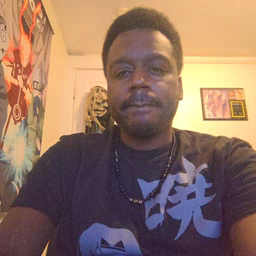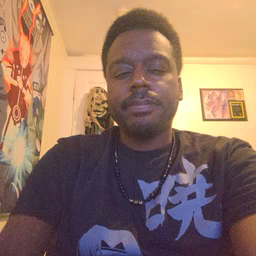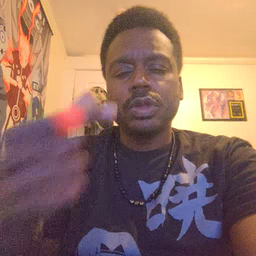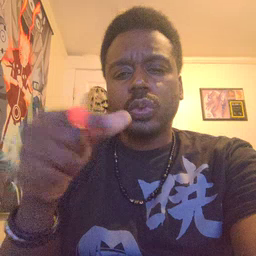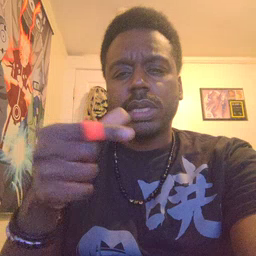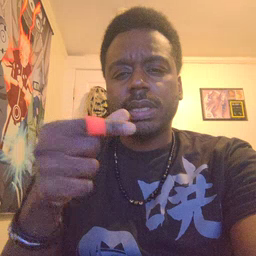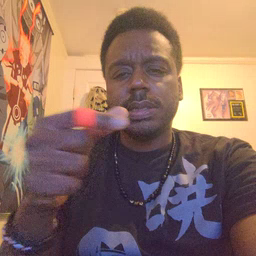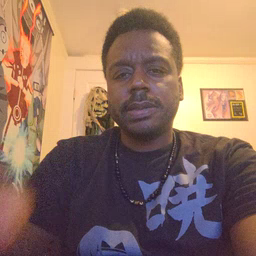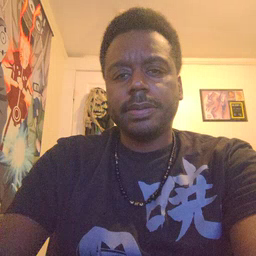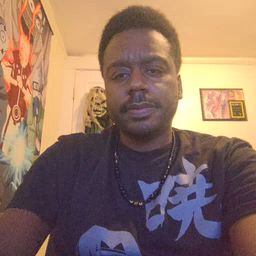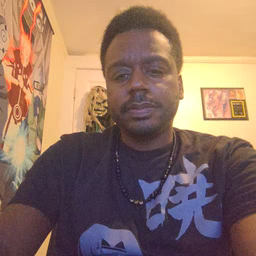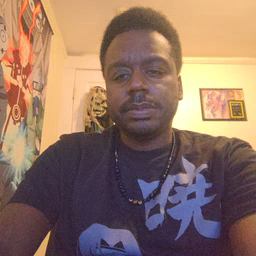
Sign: green